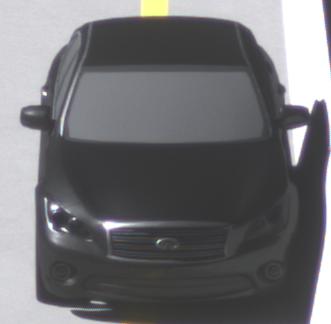
Make: Infiniti
Model: M 37
Detailed model: M (Y51)
Model produced from: 2010/10
Model produced until: 2013/11
Doors: 4
Color: black
Road condition: dry road
Daytime: midday
Contrast: high contrast